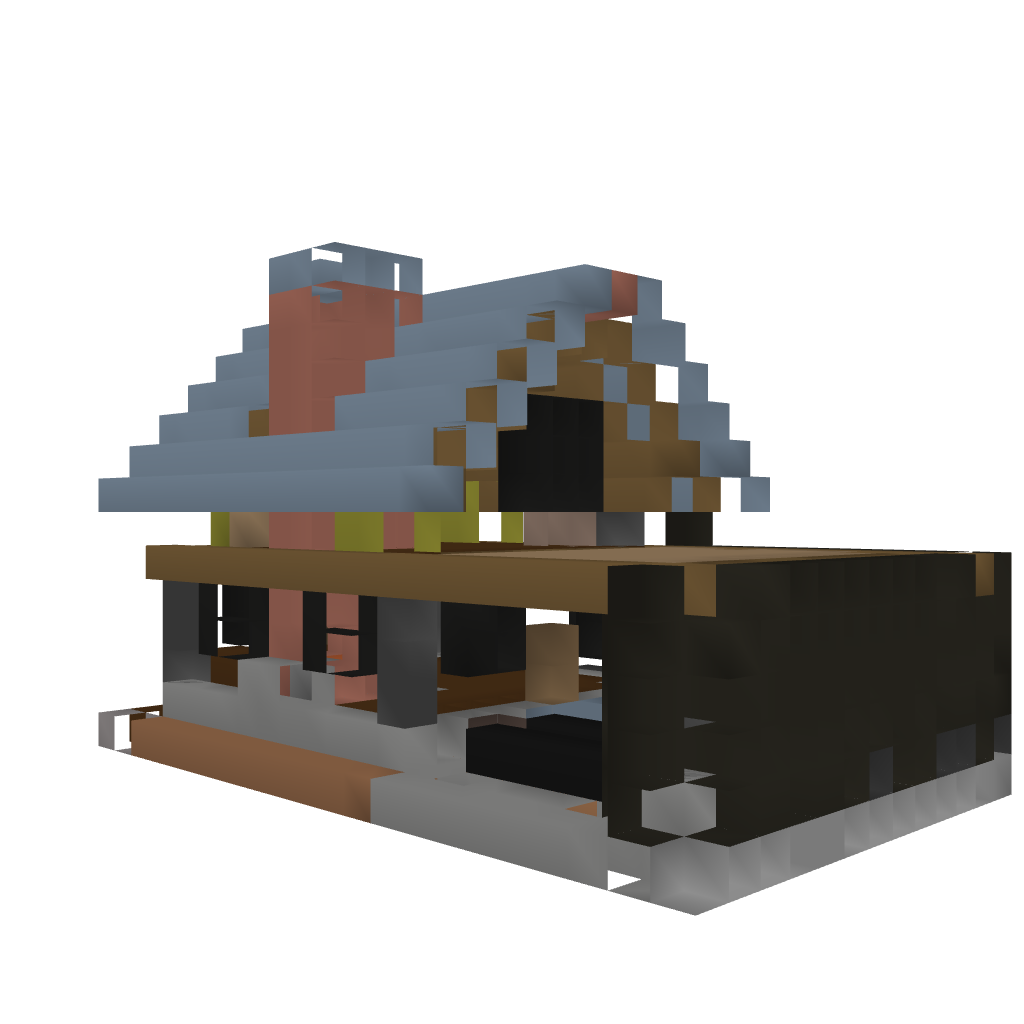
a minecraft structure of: House 2